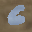
Label: 6